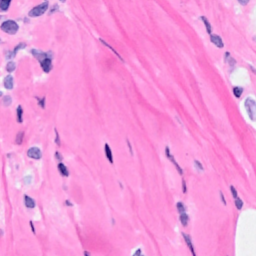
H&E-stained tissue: Breast